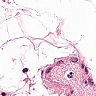
Metastatic tissue present: no